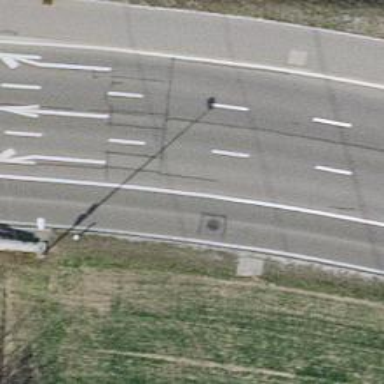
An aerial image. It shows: Secondary road with asphalt surface.